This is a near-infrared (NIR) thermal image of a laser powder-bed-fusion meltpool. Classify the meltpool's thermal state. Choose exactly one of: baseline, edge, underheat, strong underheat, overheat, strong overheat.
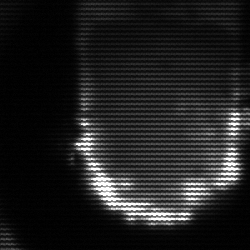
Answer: baseline